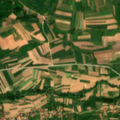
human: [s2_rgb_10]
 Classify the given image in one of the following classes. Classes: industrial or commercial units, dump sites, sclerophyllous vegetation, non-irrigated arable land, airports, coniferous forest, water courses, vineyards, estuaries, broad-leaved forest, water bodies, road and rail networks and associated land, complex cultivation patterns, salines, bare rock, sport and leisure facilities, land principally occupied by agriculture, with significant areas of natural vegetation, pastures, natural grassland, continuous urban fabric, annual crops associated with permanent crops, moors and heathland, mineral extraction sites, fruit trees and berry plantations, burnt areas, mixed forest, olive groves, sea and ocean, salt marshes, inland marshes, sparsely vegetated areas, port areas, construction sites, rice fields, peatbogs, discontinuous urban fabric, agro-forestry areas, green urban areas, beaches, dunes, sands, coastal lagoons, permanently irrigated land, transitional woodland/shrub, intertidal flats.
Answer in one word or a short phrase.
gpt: discontinuous urban fabric, non-irrigated arable land, land principally occupied by agriculture, with significant areas of natural vegetation, broad-leaved forest, transitional woodland/shrub